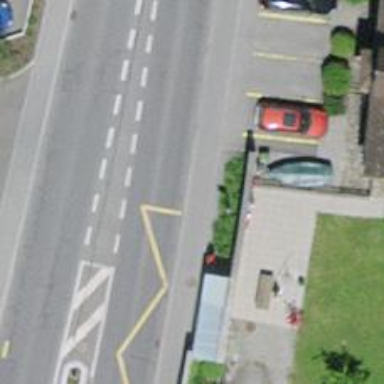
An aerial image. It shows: Asphalt platform for public transport.